Question: Well im trying to bind a TabControl to a datasource while using the MahApps.Metro style
Window xaml:
'''
<Controls:MetroWindow x:Class="WpfApplication1.MainWindow"
xmlns="http://schemas.microsoft.com/winfx/2006/xaml/presentation"
xmlns:x="http://schemas.microsoft.com/winfx/2006/xaml"
xmlns:Controls="clr-namespace:MahApps.Metro.Controls;assembly=MahApps.Metro"
Title="MainWindow" Height="350" Width="525">
<Window.Resources>
<ResourceDictionary>
<ResourceDictionary.MergedDictionaries>
<ResourceDictionary Source="pack://application:,,,/MahApps.Metro;component/Styles/Colours.xaml" />
<ResourceDictionary Source="pack://application:,,,/MahApps.Metro;component/Styles/Fonts.xaml" />
<ResourceDictionary Source="pack://application:,,,/MahApps.Metro;component/Styles/Controls.xaml" />
<ResourceDictionary Source="pack://application:,,,/MahApps.Metro;component/Styles/Accents/Blue.xaml" />
<ResourceDictionary Source="pack://application:,,,/MahApps.Metro;component/Styles/Accents/BaseLight.xaml" />
<ResourceDictionary Source="pack://application:,,,/MahApps.Metro;component/Styles/Controls.AnimatedSingleRowTabControl.xaml" />
</ResourceDictionary.MergedDictionaries>
</ResourceDictionary>
</Window.Resources>
<TabControl ItemsSource="{Binding Collection}">
<TabControl.ItemTemplate>
<DataTemplate>
<TabItem Header="{Binding Title}">
<ContentControl Content="{Binding Content}" />
</TabItem>
</DataTemplate>
</TabControl.ItemTemplate>
</TabControl>
</Controls:MetroWindow>
'''
Codebehind:
'''
/// <summary>
/// Interaction logic for MainWindow.xaml
/// </summary>
public partial class MainWindow : MetroWindow
{
public MainWindow()
{
InitializeComponent();
Collection = new ObservableCollection<Item>()
{
new Item("Test1", 1),
new Item("Test2", 2),
new Item("Test3", 3)
};
this.DataContext = this;
}
public ObservableCollection<Item> Collection
{ get; set; }
}
'''
This works some what but the TabControl looses some of its style (active selection style) and it gets hard to click a tab (you can't click it directly you have to click right in front of it), does any one have a solution for this problem?

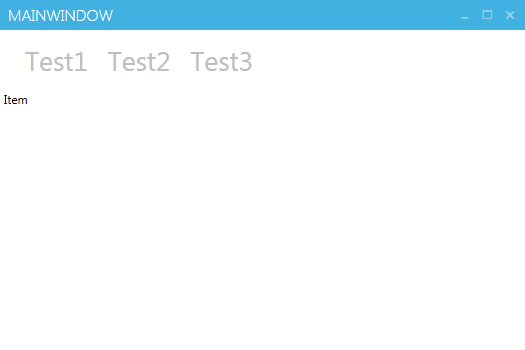
Answer: The DataTemplate for TabControl.ItemTemplate would be a TabItem already so no need to put that in.
This should work:
'''
<TabControl ItemsSource="{Binding Collection}">
<TabControl.ItemTemplate>
<DataTemplate>
<TextBlock Text="{Binding Title}"/>
</DataTemplate>
</TabControl.ItemTemplate>
<TabControl.ContentTemplate>
<DataTemplate>
<TextBlock Text="{Binding Content}" />
</DataTemplate>
</TabControl.ContentTemplate>
</TabControl>
'''